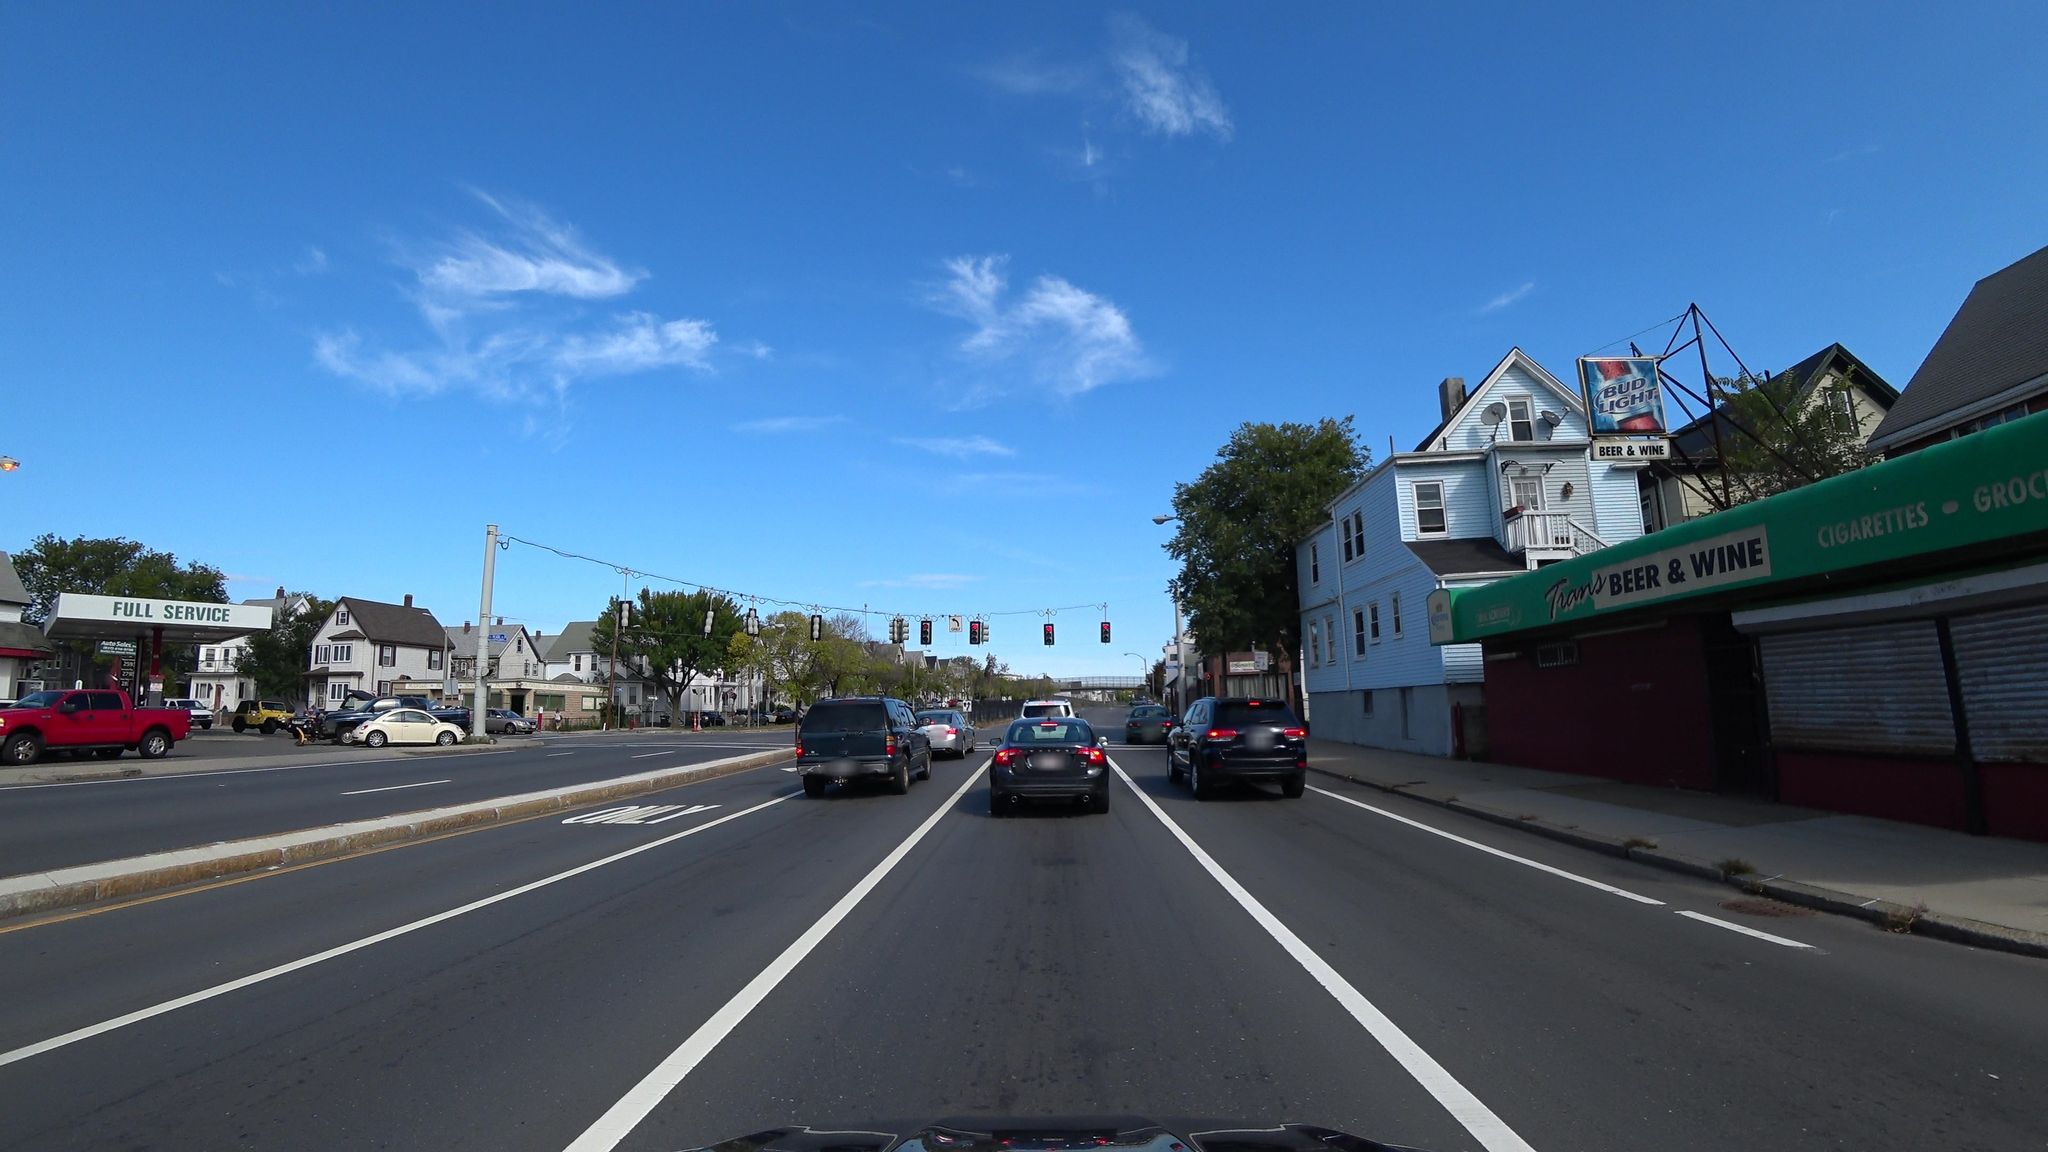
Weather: clear
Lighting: day
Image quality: good
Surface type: driving surface
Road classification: trunk
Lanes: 3, 4
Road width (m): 45.7
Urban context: urban centre
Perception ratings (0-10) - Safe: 5.57, Lively: 8.85, Beautiful: 6.86, Boring: 1.42, Depressing: 5.73, Wealthy: 4.99